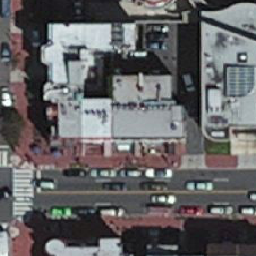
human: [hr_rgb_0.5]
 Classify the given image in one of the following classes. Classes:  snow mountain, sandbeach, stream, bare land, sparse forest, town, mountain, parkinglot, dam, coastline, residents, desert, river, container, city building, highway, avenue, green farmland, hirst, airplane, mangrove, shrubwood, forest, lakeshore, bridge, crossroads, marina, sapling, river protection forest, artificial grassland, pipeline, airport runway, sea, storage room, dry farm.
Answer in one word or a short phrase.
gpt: city building